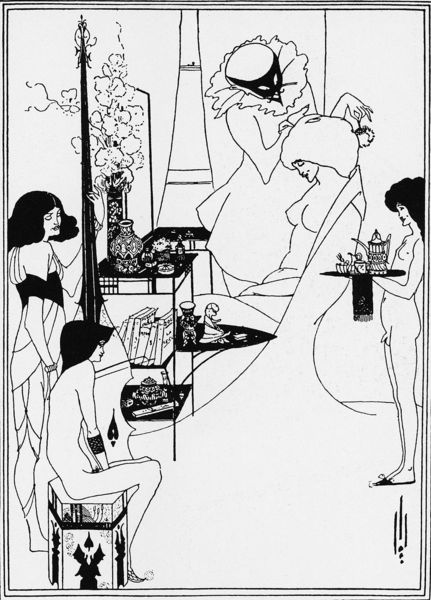
Titel: Die Toilette von Salome, erste Version
Künstler: Aubrey Beardsley
Schlagwörter: akt, nackt, frauen, frau, schwarz, weiss, zeichnung, dienerin, tablett, teller, haare, mantel, kanne, bücher, sitz, jugendstil, vasen, wiess, tee, maske, untertasse, schwarz weiß, toilette, teufel, art deco, sezession, pudern, tabletts, verfremdet, puderquast